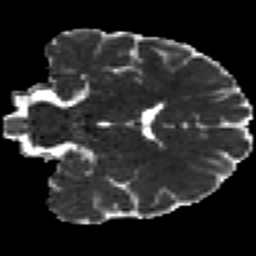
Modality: MD
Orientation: coronal
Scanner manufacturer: siemens
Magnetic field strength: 3 T
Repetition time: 7.8 s
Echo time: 0.09 s